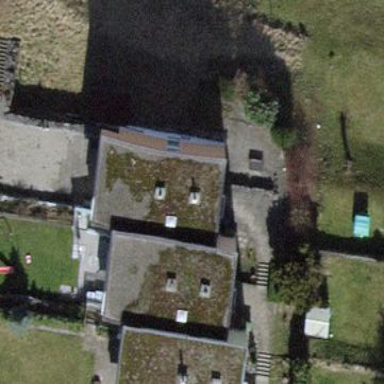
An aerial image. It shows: Flat-roofed house.